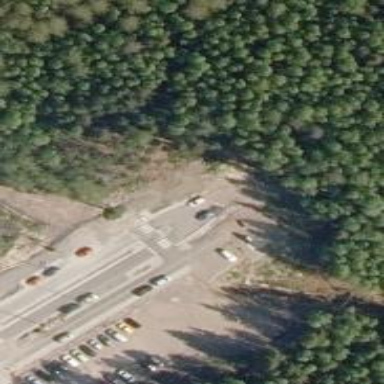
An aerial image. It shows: Uncontrolled crossing on the road.